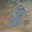
Label: 8